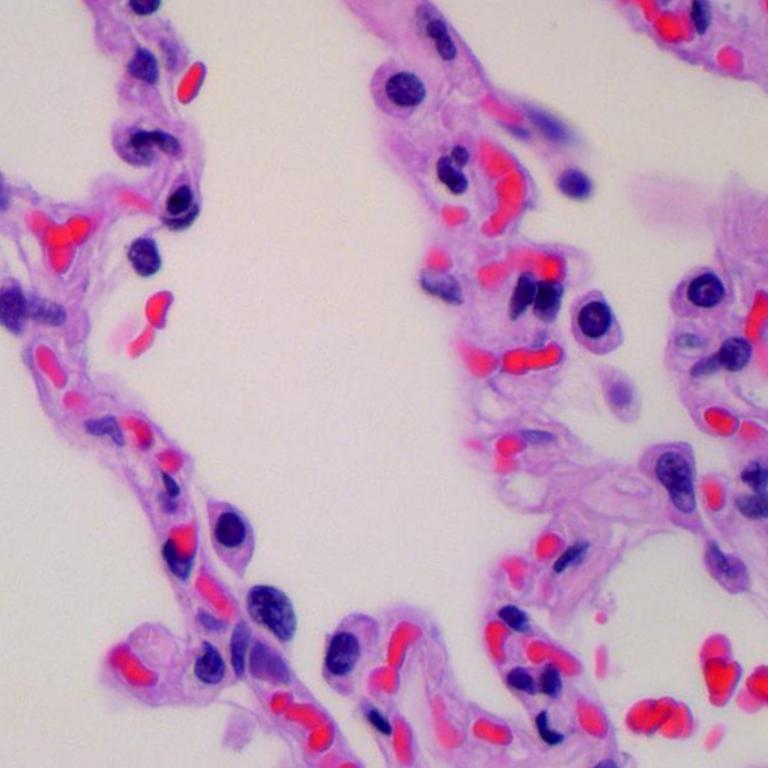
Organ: lung
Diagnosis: benign